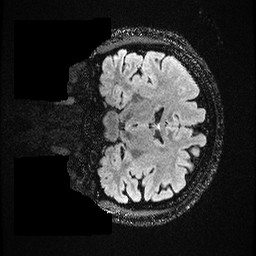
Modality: FLAIR
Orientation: coronal
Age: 25
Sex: female
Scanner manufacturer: ge
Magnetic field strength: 3 T
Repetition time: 4.802 s
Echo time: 0.1169 s